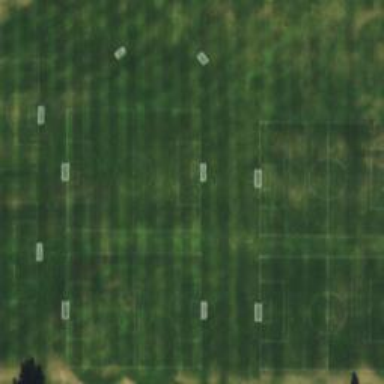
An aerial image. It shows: Grass pitch designated for soccer.